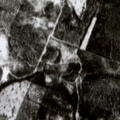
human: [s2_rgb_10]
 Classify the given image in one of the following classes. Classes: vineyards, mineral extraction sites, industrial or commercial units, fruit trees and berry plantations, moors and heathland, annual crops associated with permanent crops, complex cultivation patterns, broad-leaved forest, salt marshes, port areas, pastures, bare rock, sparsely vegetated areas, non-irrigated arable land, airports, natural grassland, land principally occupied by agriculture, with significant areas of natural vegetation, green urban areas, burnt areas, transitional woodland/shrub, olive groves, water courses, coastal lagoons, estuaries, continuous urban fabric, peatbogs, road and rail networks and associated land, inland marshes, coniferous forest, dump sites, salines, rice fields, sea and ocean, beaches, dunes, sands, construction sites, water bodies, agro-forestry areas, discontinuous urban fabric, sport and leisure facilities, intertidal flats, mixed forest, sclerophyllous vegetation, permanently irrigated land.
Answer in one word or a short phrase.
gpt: coniferous forest, mixed forest, transitional woodland/shrub